Interaction volume radius: 10 \u00c5
Interaction volume height: 10 \u00c5
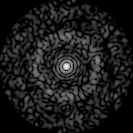
Disorder parameter: 0.8517